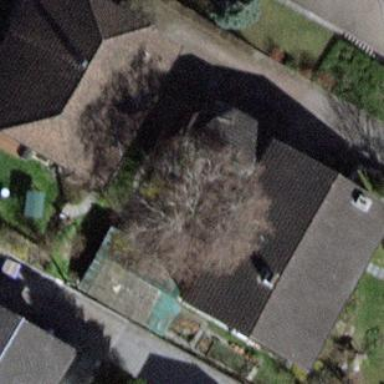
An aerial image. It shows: Simple and straightforward house.